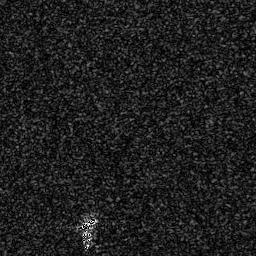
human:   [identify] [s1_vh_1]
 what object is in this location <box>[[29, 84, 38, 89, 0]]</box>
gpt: <ref>1 small ship at the bottom</ref>